Question: I have a textbox and when I enter the term "laptop" its not visible properly. The problem is in IE9, not with Chrome.

HTML
'''
<input id="small_search_string_sub" name="search_string" type="text" class="newsearch_sub rounded " placeholder="Search..." maxlength="500">
'''
Here is the CSS:-
'''
.newsearch_sub {
padding: 3px 10px 3px 10px;
background-color: #FFF;
width: 220px;
height: 25px;
margin-top: 10px;
vertical-align: top;
}
'''
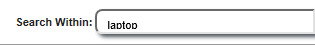
Answer: It seems like you have no reset for the input default style, also the input has not format for the text on it, also the padding might be pushing down the text to far.
I tried this, and it seems to work well on IE9 for me, but the fact that I see another class (rounded) on the line of code that you send, makes me wonder if there is not something missing here, can you put a link to the code, even as a stand alone page, this way I can debug on ie9 on the proper code, and maybe give you a solution if this one does not work for you.
'''
.newsearch_sub {
padding: 3px 10px 3px 10px;
background-color: #FFF;
width: 220px;
height: 25px;
margin-top: 10px;
vertical-align: top;
font:12px/24px Arial,Helvetica
}
'''